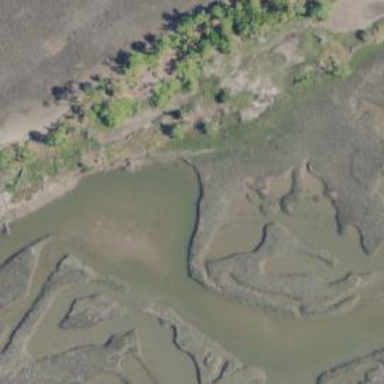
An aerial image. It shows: Wetland area with tidal influence.